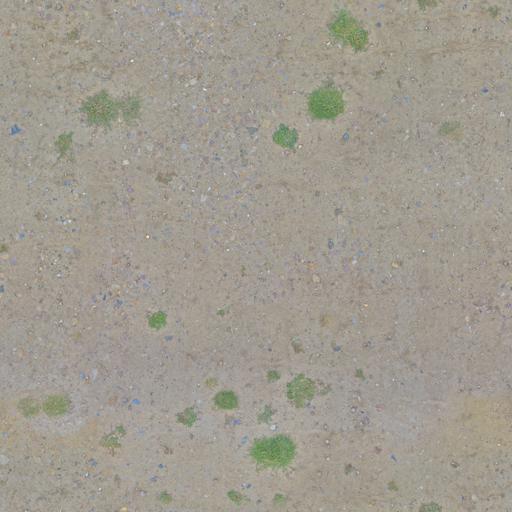
Tags: dirt dirty grass ground path pathway pebbles